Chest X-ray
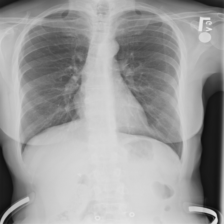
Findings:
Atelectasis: negative
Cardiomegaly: negative
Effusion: negative
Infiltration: negative
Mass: negative
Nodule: negative
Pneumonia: negative
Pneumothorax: negative
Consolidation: negative
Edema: negative
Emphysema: negative
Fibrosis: negative
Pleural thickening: negative
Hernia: negative